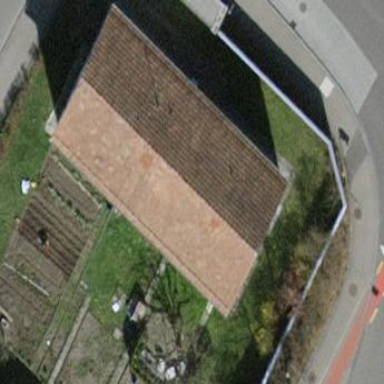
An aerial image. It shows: Building with tile roof.